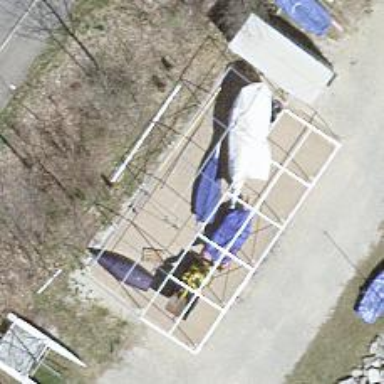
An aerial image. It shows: Boat storage facility.